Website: macys
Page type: account-selection
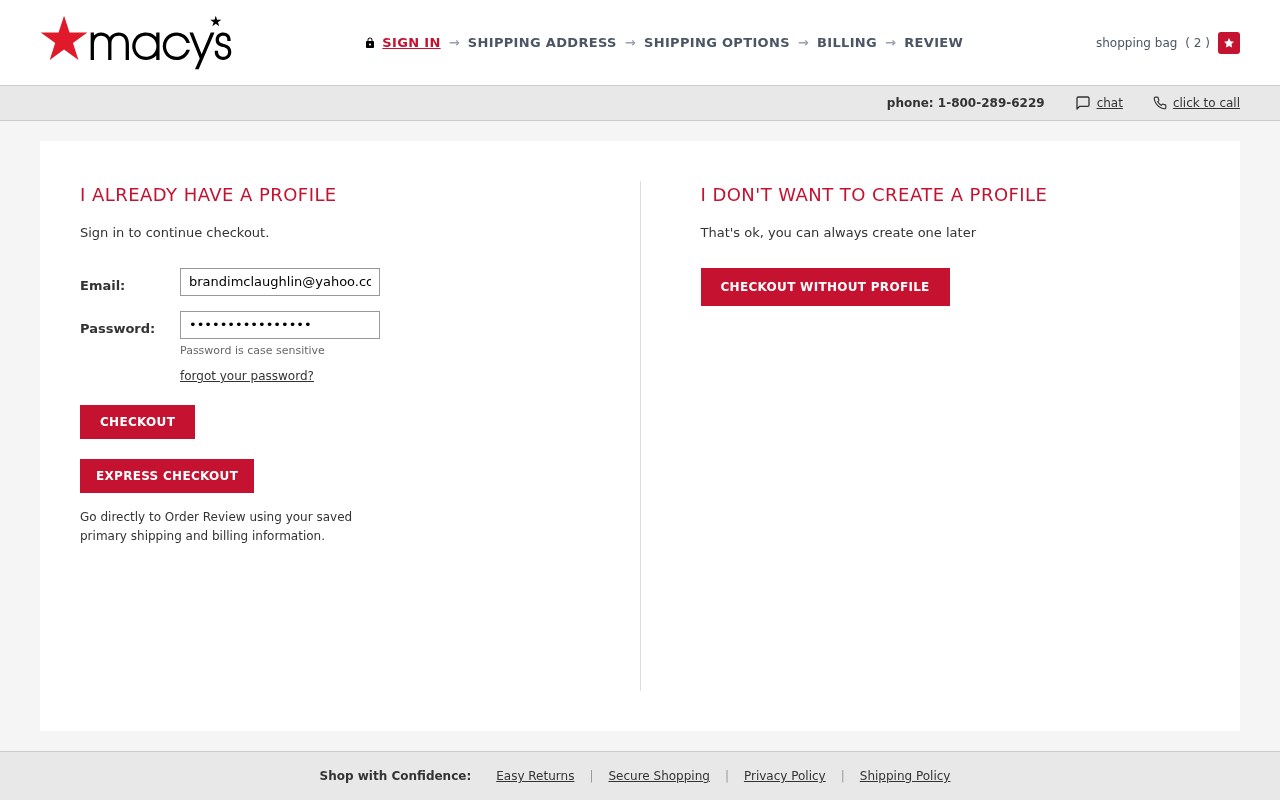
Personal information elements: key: PII_EMAIL
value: brandimclaughlin@yahoo.com
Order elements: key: ORDER_NUM_ITEMS
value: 2